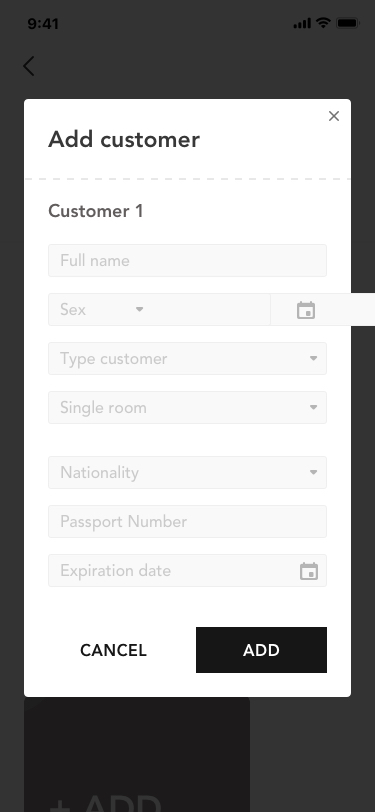
Text in this UI design:
1
2
3
Enter information
Name
Email
Phone
Address
List of customers
+ ADD
Add customer
Customer 1